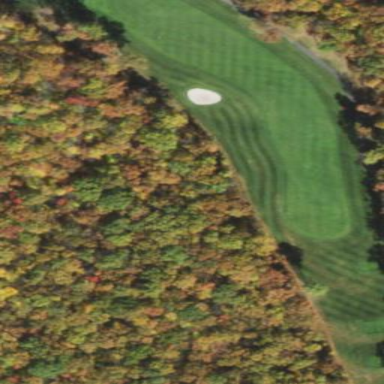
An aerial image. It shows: Rough grassy area used for golf.